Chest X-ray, AP view. Patient: 57 years old, sex M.
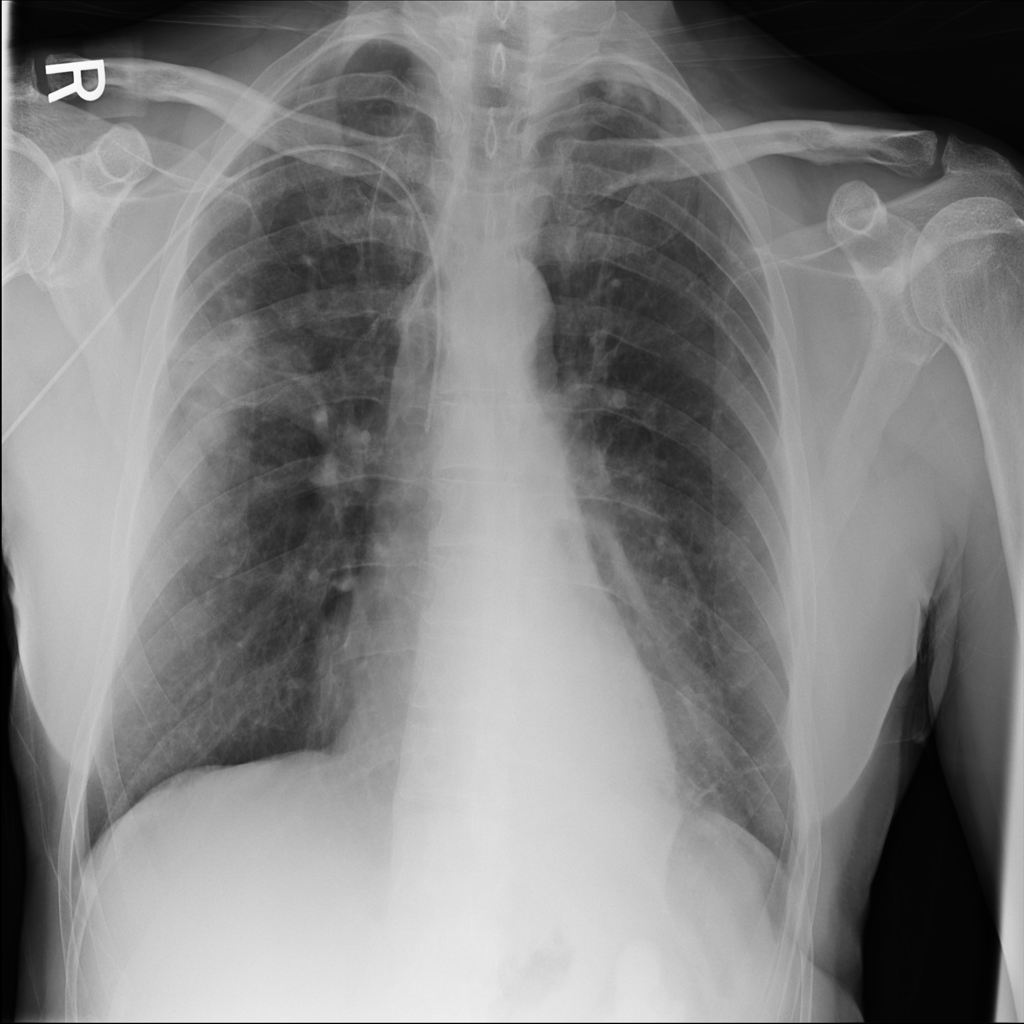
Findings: Consolidation, Mass